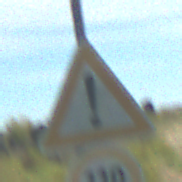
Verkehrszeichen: Gefahrenstelle
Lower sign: Geschwindigkeit110
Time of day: Midday
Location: Outdoor (Special)
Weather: PartlyCloudy
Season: NotSpecified
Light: Natural